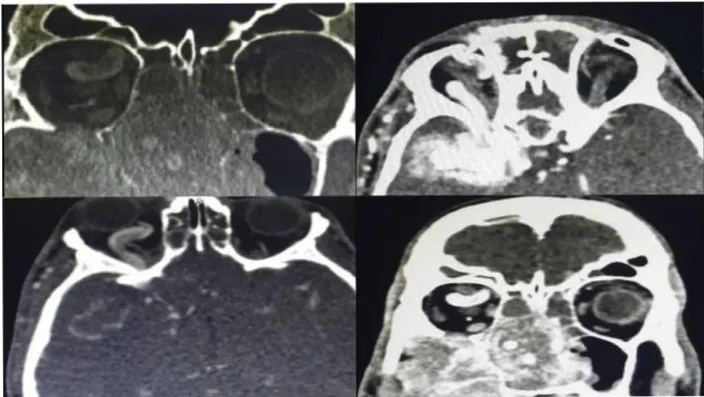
The computed tomography scan with intravenous contrast revealed a large hypervascular mass in right nasal cavity with orbital involvement.
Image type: radiology (ct)